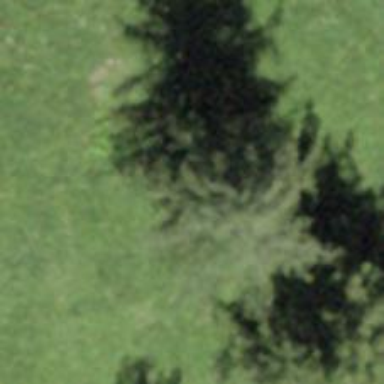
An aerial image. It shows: Forest area.